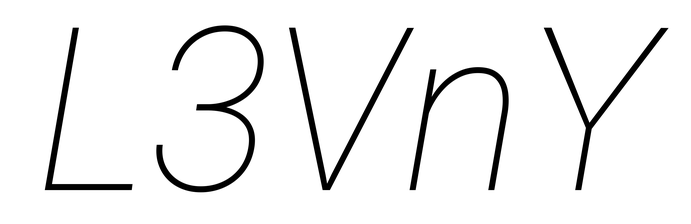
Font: Roboto-Italic_Thin_Italic